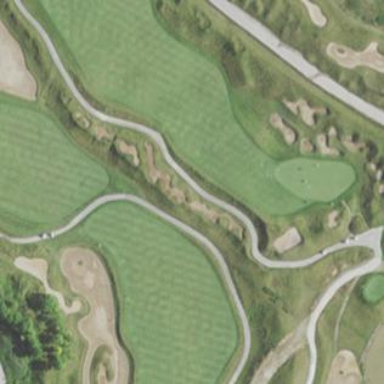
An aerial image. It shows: Sandy area is golf bunker.